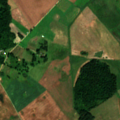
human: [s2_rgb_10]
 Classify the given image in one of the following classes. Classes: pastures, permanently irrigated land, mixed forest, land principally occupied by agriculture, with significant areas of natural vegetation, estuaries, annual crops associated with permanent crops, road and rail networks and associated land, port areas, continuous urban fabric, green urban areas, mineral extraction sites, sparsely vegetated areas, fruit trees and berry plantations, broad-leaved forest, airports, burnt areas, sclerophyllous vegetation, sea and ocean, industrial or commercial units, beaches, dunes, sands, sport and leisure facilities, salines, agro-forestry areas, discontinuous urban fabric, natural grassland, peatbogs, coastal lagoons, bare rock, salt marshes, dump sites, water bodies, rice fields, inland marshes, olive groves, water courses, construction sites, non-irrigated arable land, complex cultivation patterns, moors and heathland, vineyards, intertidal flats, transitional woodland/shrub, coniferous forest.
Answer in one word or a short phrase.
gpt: non-irrigated arable land, pastures, complex cultivation patterns, land principally occupied by agriculture, with significant areas of natural vegetation, broad-leaved forest